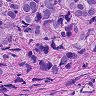
Metastatic tissue present: yes